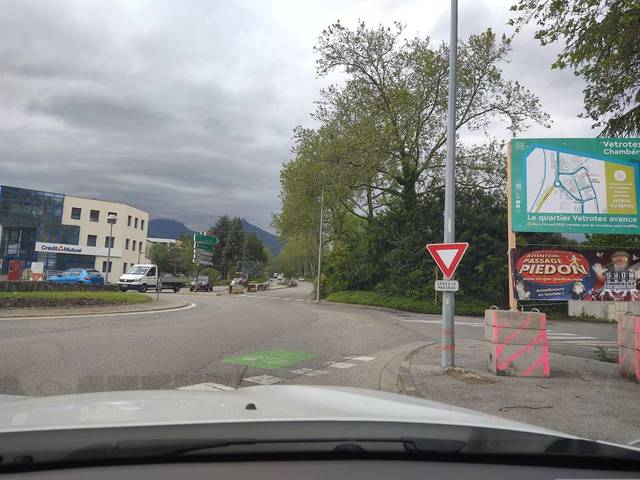
Region: France
Coordinates: 45.579, 5.909